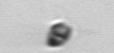
Label: Pyramimonas